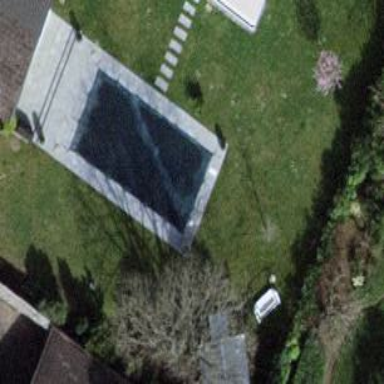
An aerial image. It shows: Swimming pool located in leisure land.